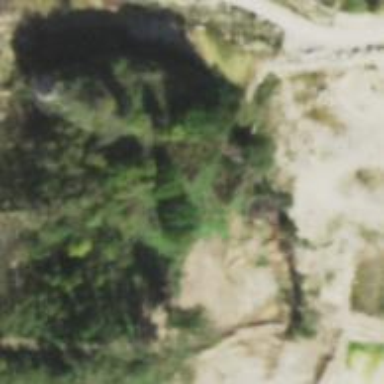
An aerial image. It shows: Quarry area.